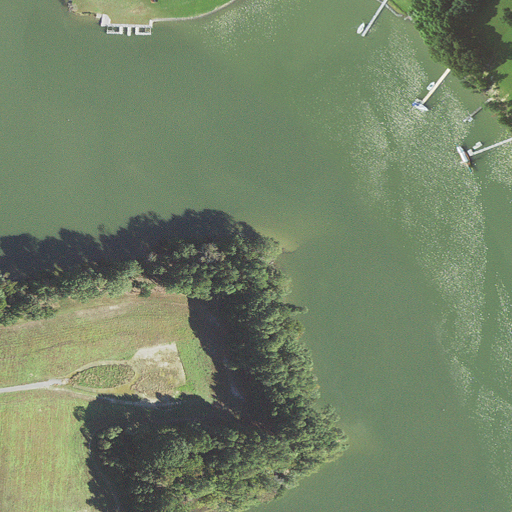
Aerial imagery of cape in Maryland named Buzzard Point containing open water, cultivated crops, woody wetlands, evergreen forest, barren land, mixed forest, herbaceous wetlands, and open development